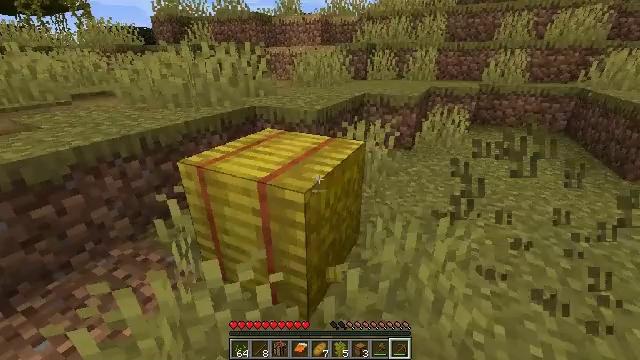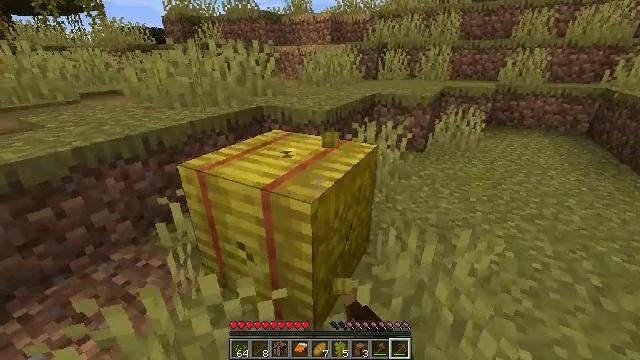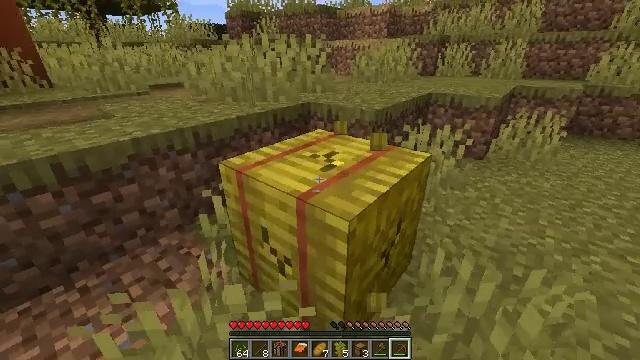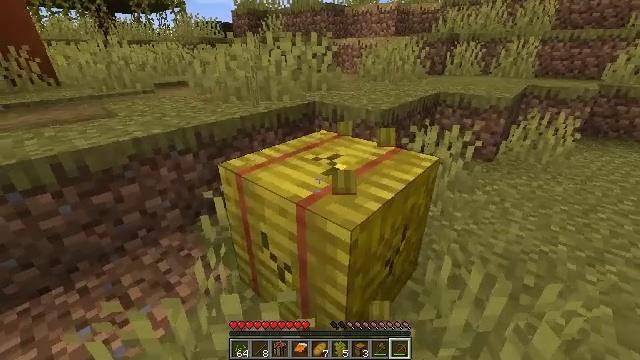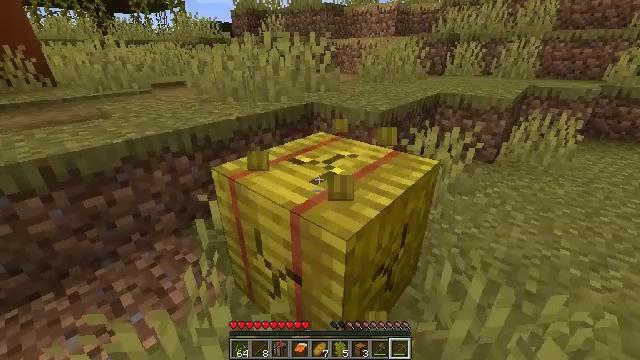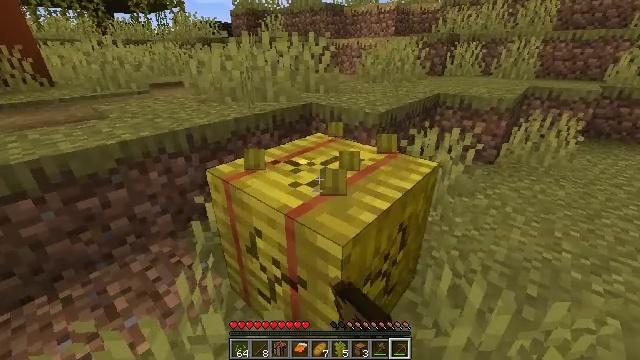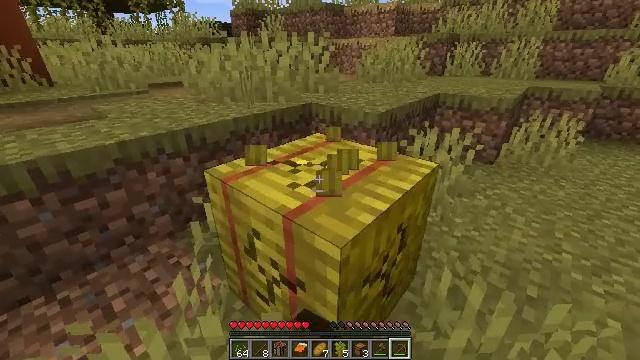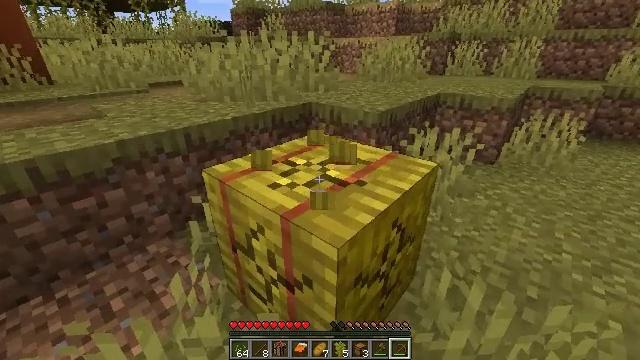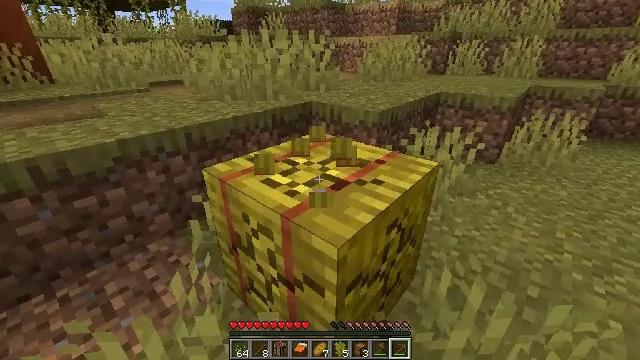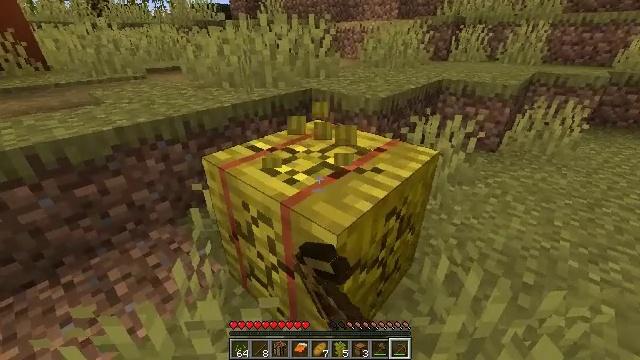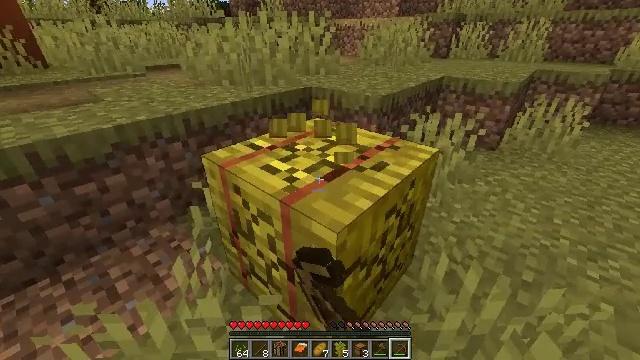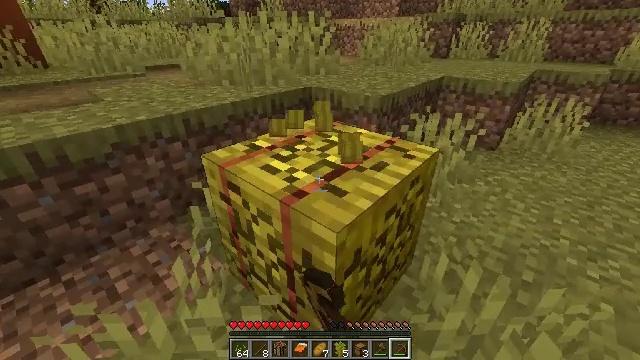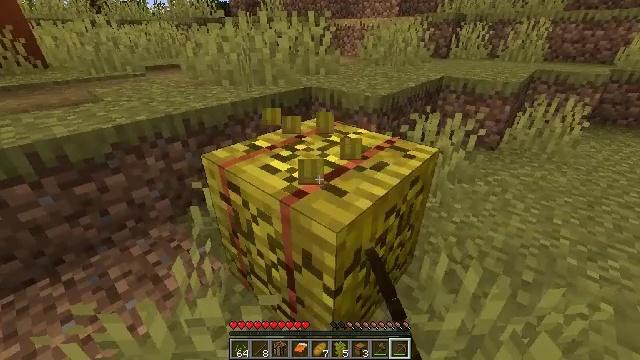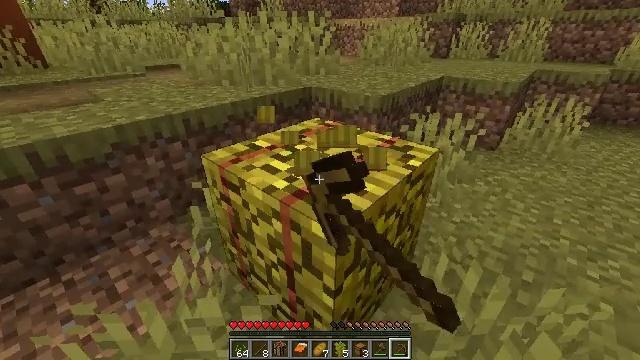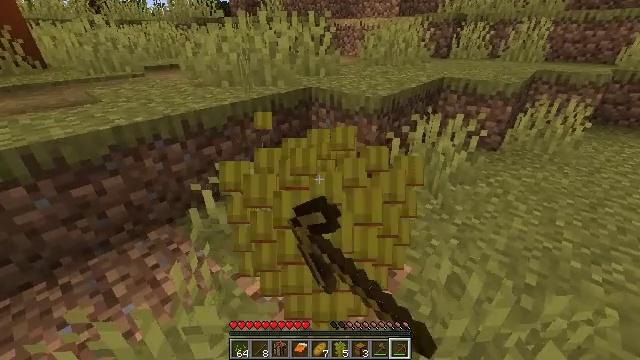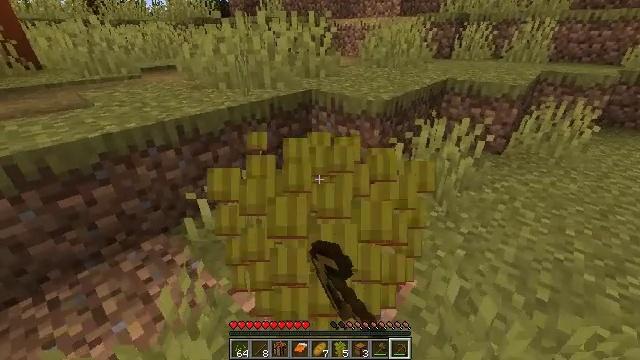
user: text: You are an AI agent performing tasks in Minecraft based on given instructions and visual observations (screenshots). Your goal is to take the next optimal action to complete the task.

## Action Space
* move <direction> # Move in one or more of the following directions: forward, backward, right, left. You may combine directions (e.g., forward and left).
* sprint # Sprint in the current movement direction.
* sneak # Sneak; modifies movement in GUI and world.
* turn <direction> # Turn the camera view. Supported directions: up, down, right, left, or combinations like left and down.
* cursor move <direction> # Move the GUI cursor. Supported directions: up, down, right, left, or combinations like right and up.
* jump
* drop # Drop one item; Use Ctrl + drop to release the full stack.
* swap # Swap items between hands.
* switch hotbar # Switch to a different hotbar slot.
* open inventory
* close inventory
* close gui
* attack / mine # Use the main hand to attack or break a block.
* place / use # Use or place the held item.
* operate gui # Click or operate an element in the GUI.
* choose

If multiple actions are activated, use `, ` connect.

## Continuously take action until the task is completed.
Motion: motion action
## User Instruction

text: Collect a hay block for crafting.
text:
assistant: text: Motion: move forward, turn left, attack / mine
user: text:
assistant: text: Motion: turn left, attack / mine
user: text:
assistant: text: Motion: turn left, attack / mine
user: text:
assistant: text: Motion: attack / mine
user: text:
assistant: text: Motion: attack / mine
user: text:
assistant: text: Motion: attack / mine
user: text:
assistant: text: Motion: attack / mine
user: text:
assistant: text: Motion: attack / mine
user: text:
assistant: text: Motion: turn down, attack / mine
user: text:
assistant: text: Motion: attack / mine
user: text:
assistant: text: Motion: attack / mine
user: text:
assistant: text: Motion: attack / mine
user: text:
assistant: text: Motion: attack / mine
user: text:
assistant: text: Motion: move forward, attack / mine
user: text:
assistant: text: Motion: move forward, attack / mine
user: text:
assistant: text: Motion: move forward and move left, turn right and down, attack / mine
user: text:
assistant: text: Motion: move forward and move left, turn right and down, attack / mine
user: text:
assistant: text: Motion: move forward and move left, turn right, attack / mine
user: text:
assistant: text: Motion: move forward and move left, turn right and down, attack / mine
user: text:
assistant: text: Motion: move forward and move left, turn right and down, attack / mine
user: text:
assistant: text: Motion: move forward and move left, turn right and up
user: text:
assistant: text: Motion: move forward and move left, turn right and up
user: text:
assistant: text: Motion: move forward and move left, turn right
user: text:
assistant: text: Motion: move forward and move left, turn right and up
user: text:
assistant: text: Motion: move forward and move left, turn right and up
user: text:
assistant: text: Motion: move forward and move left, turn right and up
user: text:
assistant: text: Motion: move forward and move left, turn right and up
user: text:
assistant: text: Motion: move forward and move left, turn right and up
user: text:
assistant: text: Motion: move forward, turn right and up
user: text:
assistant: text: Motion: move forward, turn right and up